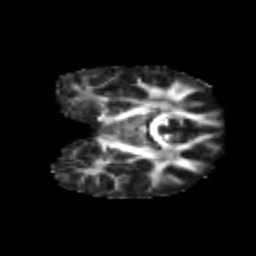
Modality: FA
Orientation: coronal
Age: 21
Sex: female
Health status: healthy